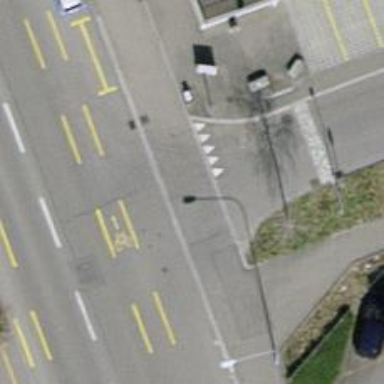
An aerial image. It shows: Unmarked crossing with traffic calming table.